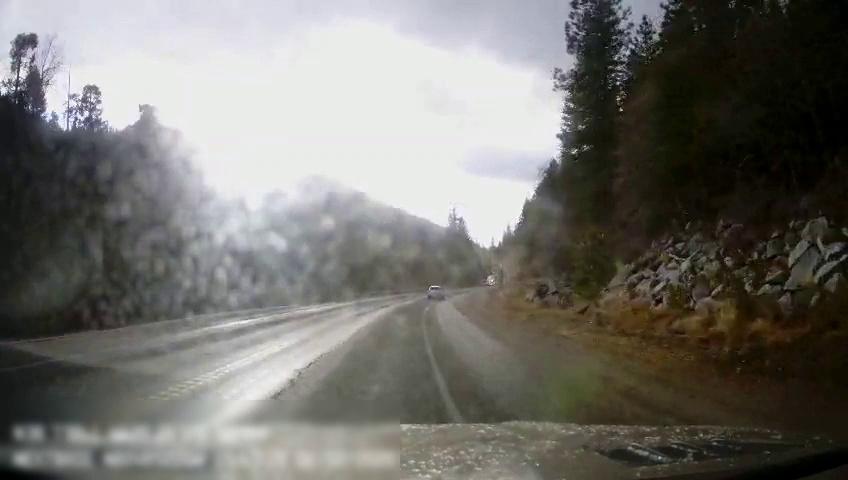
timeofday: Day
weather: Sunny
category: Drivable Space
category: Vehicles | Car
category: Lanes | Opposite Lane
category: Lanes | Current Lane
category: Lanes | Current Lane
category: Lanes | Current Lane